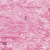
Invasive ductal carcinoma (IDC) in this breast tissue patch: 0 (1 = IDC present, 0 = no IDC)